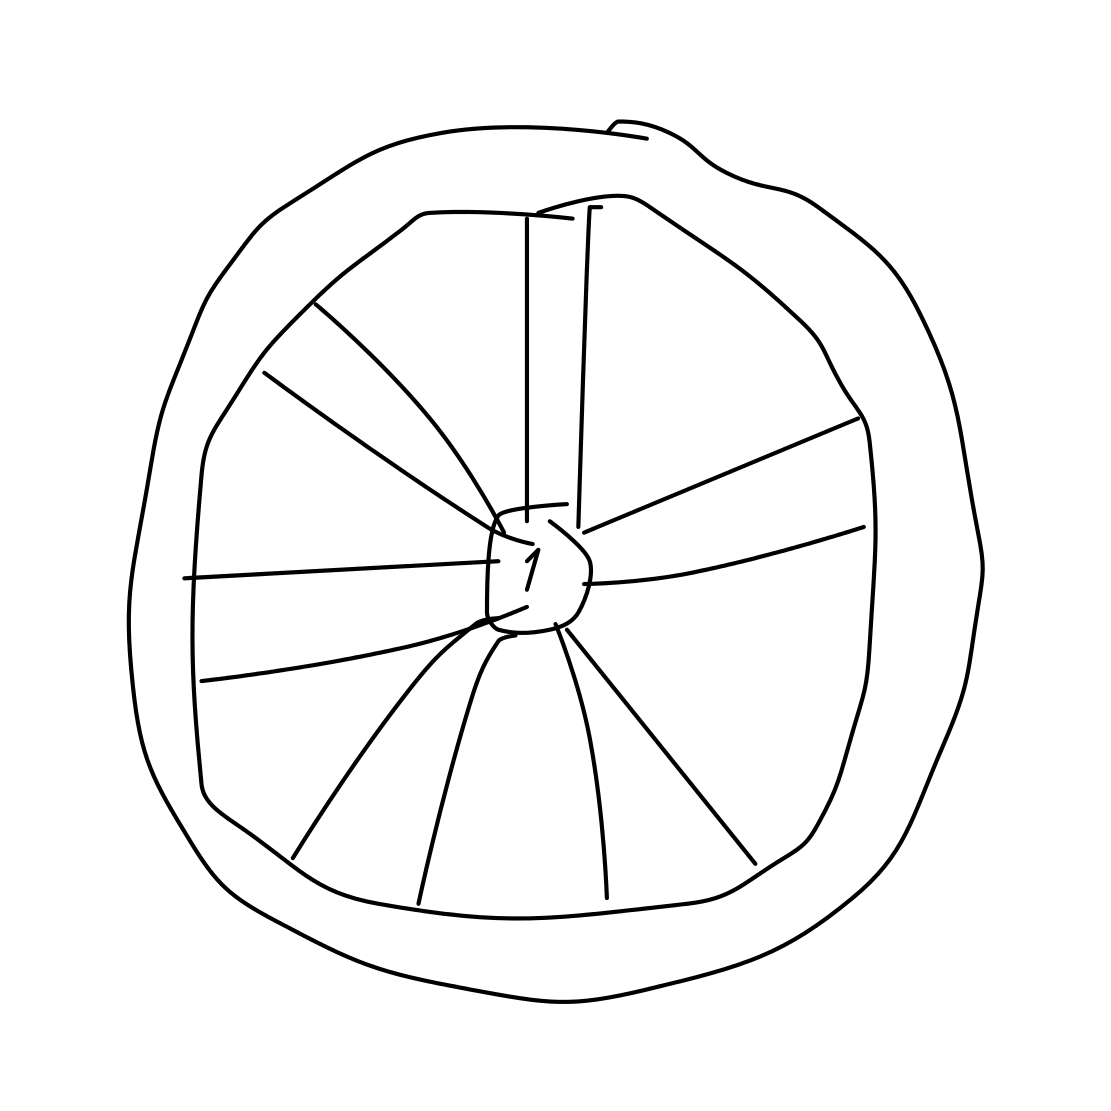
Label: wheel